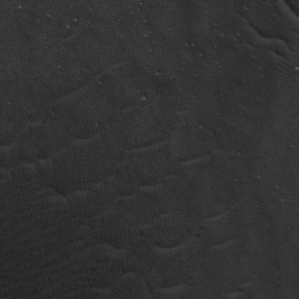
Label: non_frost